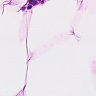
Metastatic tissue present: no